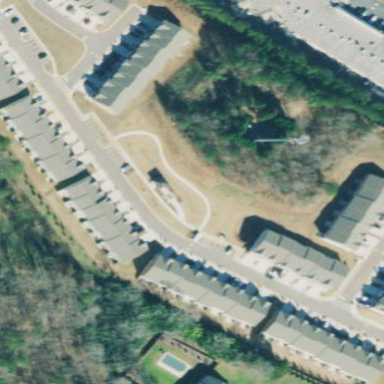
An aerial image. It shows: Residential area within neighborhood.